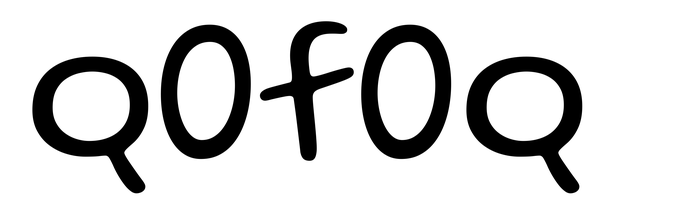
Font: Gluten_Light